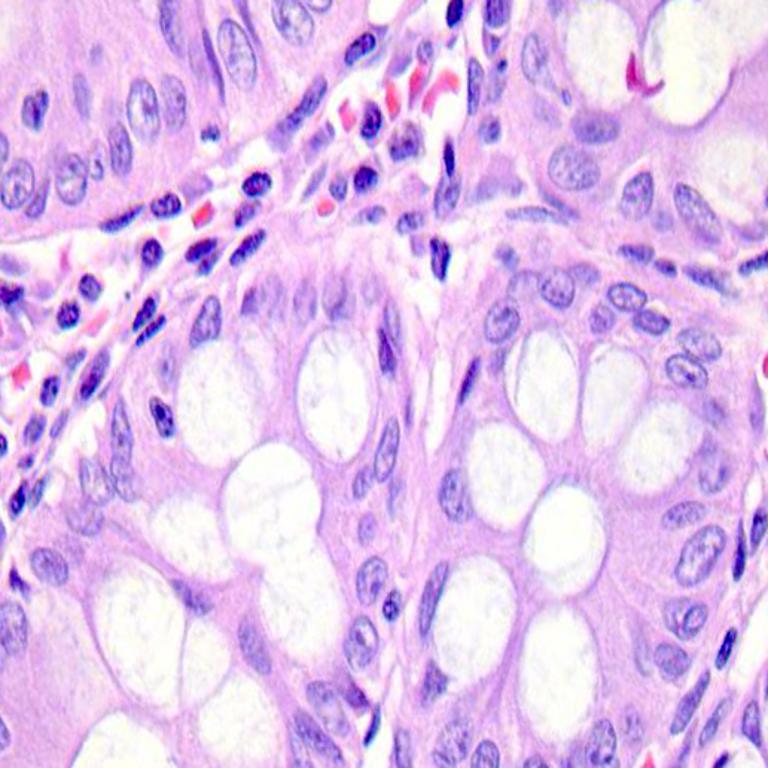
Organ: colon
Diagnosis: benign